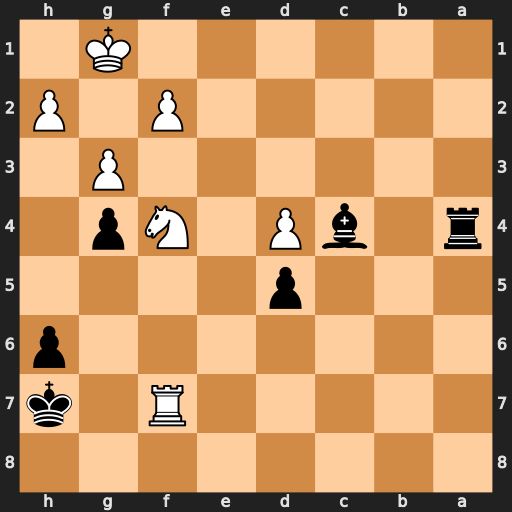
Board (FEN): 8/5R1k/7p/3p4/r1bP1Np1/6P1/5P1P/6K1
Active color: b
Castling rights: -
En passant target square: -
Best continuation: Kg8 Ra7 Rxa7